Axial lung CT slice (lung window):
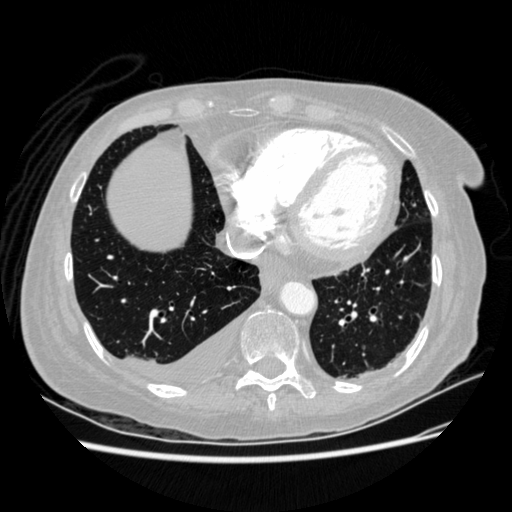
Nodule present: no